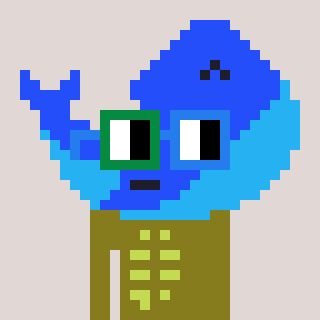
a pixel art character with square green and blue glasses, a whale-shaped head and a gunk-colored body on a warm background